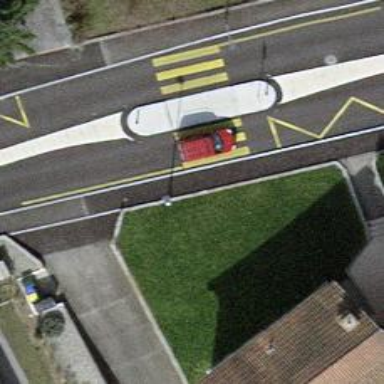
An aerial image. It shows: Uncontrolled crossing with pedestrian island.